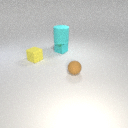
small cyan metal cube to the right of small yellow rubber cube